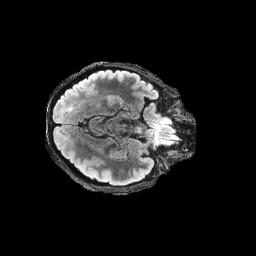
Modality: FLAIR
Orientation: axial
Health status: ill
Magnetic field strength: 3 T